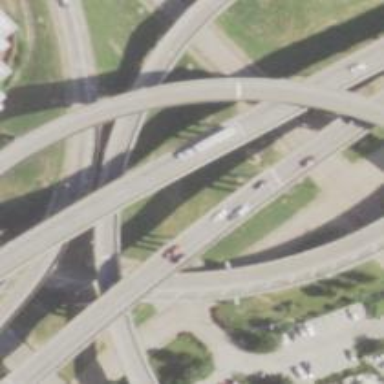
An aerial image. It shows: Motorway bridge.